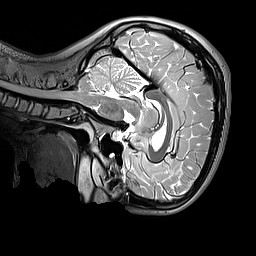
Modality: T2w
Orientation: sagittal
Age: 10
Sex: female
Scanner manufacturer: siemens
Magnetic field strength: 3 T
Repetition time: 3.2 s
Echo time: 0.408 s